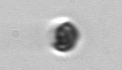
Label: nanoplankton_mix